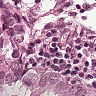
Metastatic tissue present: yes